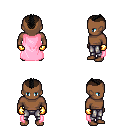
a pixel art fantasy rpg character, male body template, human, dark skin, pink cape, metal pants, black short mohawk hairstyle, gold gloves, four views (front, back, left, right), 2x2 character sprite sheet, small pixel art, hard edges, no anti-aliasing